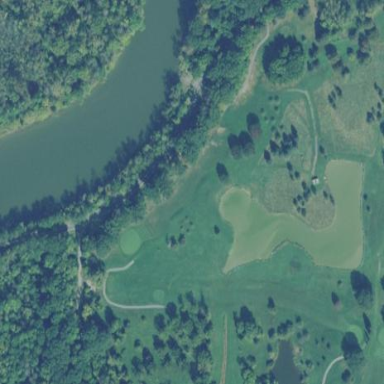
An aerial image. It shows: Grassy area designated as golf fairway.